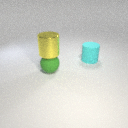
large cyan rubber cylinder behind large green rubber sphere